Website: lowes
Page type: billing-address
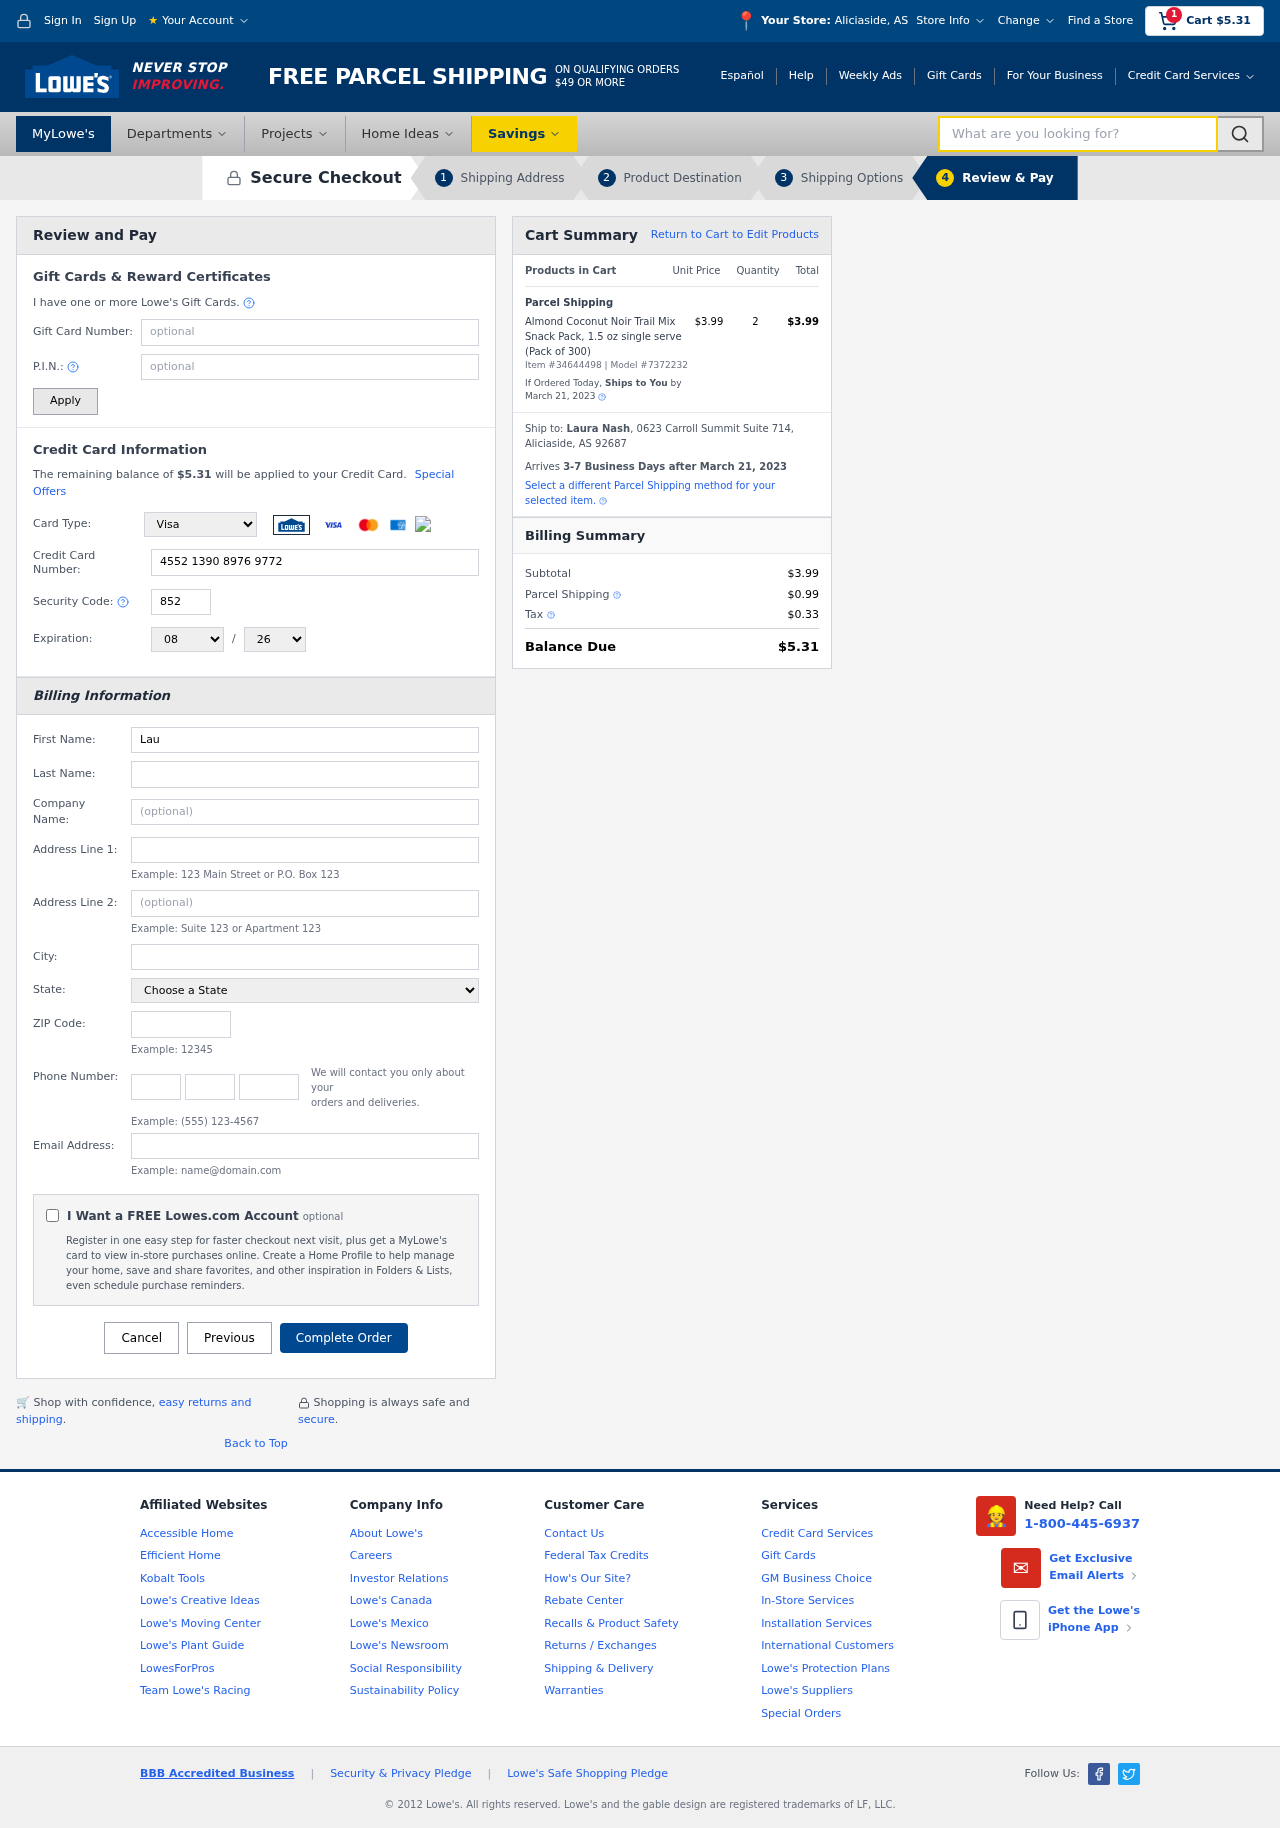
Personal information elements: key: PII_CARD_CVV
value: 852
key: PII_CARD_EXPIRY_MONTH
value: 08
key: PII_CARD_EXPIRY_YEAR
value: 26
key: PII_CARD_NUMBER
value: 4552 1390 8976 9772
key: PII_CARD_TYPE
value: Visa
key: PII_CITY
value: Aliciaside
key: PII_CITY_STATE
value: Aliciaside, AS
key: PII_EMAIL
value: lauranash@gmail.com
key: PII_FIRSTNAME
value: Laura
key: PII_FULLNAME
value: Laura Nash
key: PII_LASTNAME
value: Nash
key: PII_PHONE_AREA
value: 310
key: PII_PHONE_PREFIX
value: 558
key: PII_PHONE_SUFFIX
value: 6277
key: PII_POSTCODE
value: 92687
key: PII_STATE
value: AS
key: PII_STREET
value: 0623 Carroll Summit Suite 714
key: PII_STREET2
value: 704 Wheeler Throughway Apt. 878
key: PII_CITY_STATE_ZIP
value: Aliciaside, AS 92687
Product elements: key: PRODUCT1_NAME
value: Almond Coconut Noir Trail Mix Snack Pack, 1.5 oz single serve (Pack of 300)
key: PRODUCT1_PRICE
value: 3.99
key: PRODUCT1_QUANTITY
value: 2
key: PRODUCT_ITEM_NUMBER
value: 34644498
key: PRODUCT_MODEL_NUMBER
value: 7372232
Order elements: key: ORDER_SUBTOTAL
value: $5.31
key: ORDER_TOTAL
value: $5.31
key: ORDER_SHIPPING_DATE
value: March 21, 2023
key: ORDER_SUBTOTAL
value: $3.99
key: ORDER_DELIVERY_DATE
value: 3-7 Business Days after March 21, 2023
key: ORDER_SHIPPING_DATE2
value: March 21, 2023
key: ORDER_SUBTOTAL2
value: $3.99
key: ORDER_SHIPPING_COST
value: $0.99
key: ORDER_TAX
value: $0.33
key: ORDER_TOTAL2
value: $5.31
Search elements: key: HEADER_SEARCH
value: What are you looking for?